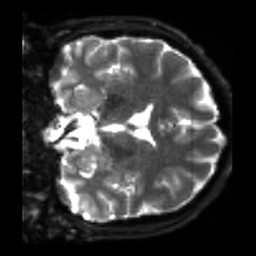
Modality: sbref
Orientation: coronal
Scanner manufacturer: siemens
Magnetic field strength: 3 T
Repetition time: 4 s
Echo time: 0.0594 s